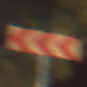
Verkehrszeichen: RichtungstafelnInKurvenGrossRechts
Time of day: Night
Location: Outdoor (Urban)
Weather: PartlyCloudy
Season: NotSpecified
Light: Artificial